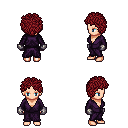
a pixel art fantasy rpg character, female body template, human, light skin, purple robe, magenta pants, brunette curly afro hairstyle, metal gloves, four views (front, back, left, right), 2x2 character sprite sheet, small pixel art, hard edges, no anti-aliasing